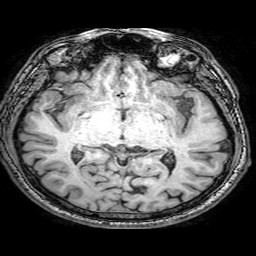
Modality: T1w
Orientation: coronal
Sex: male
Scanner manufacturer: philips
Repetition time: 0.008217 s
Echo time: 0.00377 s